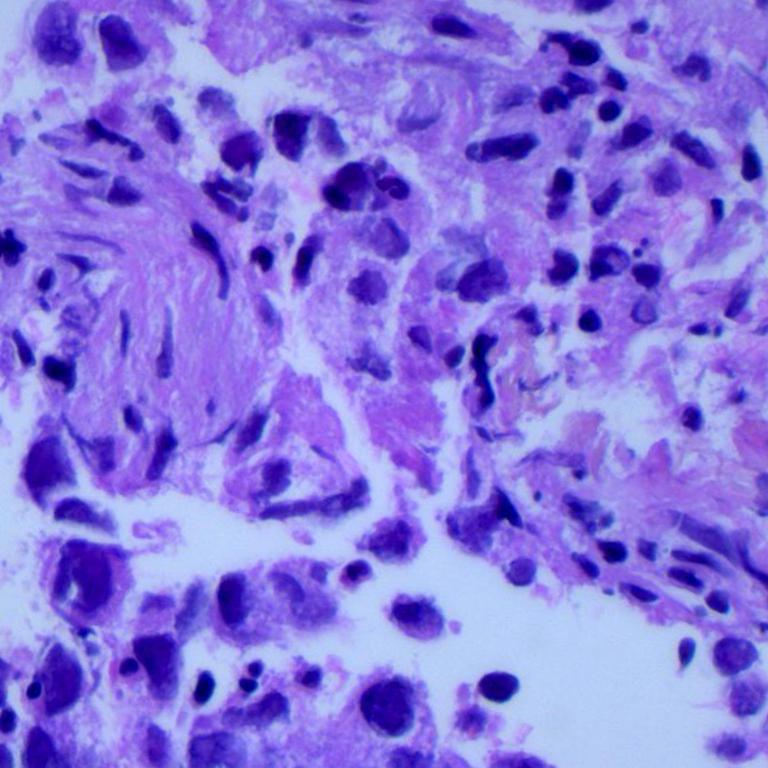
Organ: lung
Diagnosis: adenocarcinomas